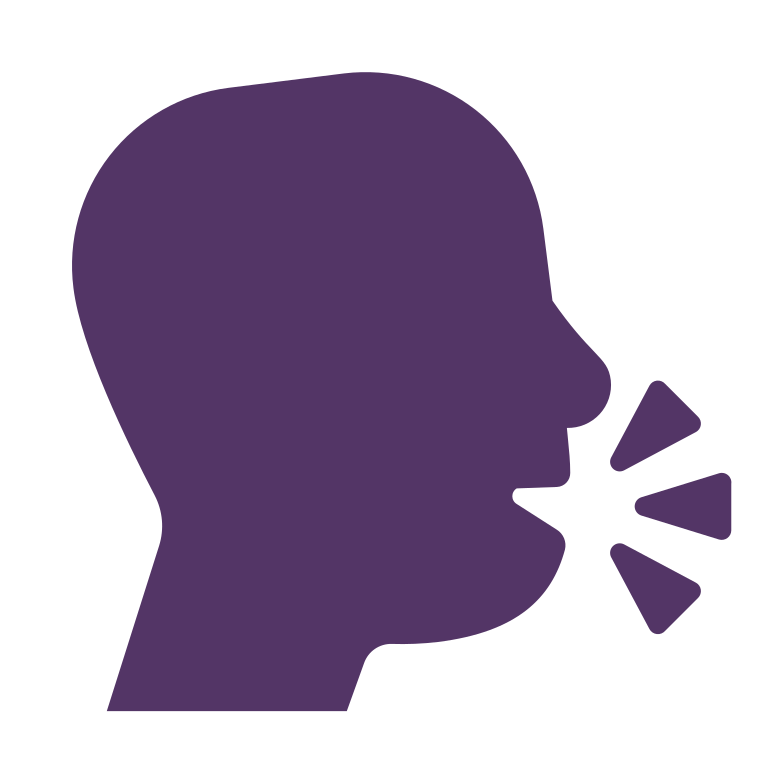
speaking head flat